Question: I've two actions for the Notification and when the user clicks on any of the action, it opens separate Activities.
On clicking the Notification, it's cancelling but clicking on any action is not cancelling the Notification. The requirement is to close the Notification when user clicks on any action.

In the image you can see action agree and settings. Clicking on these actions I would like to close the Notification.
I've researched and searched to the best of my abilities. Please help.
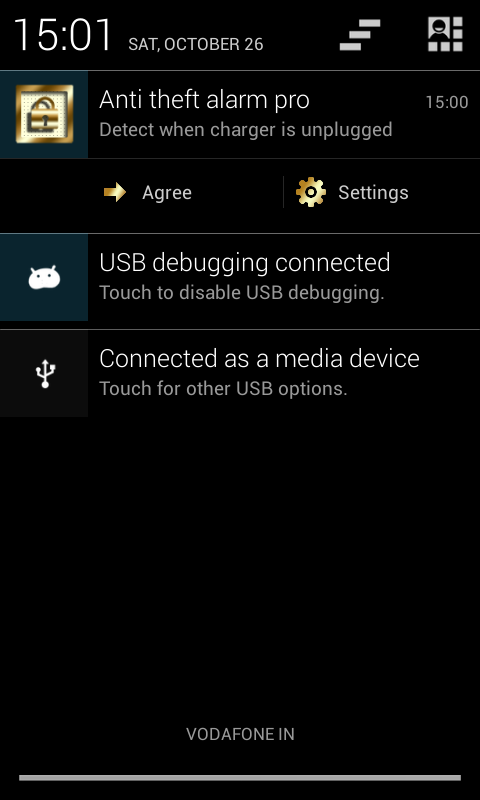
Answer: Make a intermediate BroadcastReceiver to handle the notifications buttons (i.e. call Settings from there).
Send the notification to the BroadcastReceiver and cancel it there